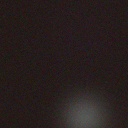
Screen state: off